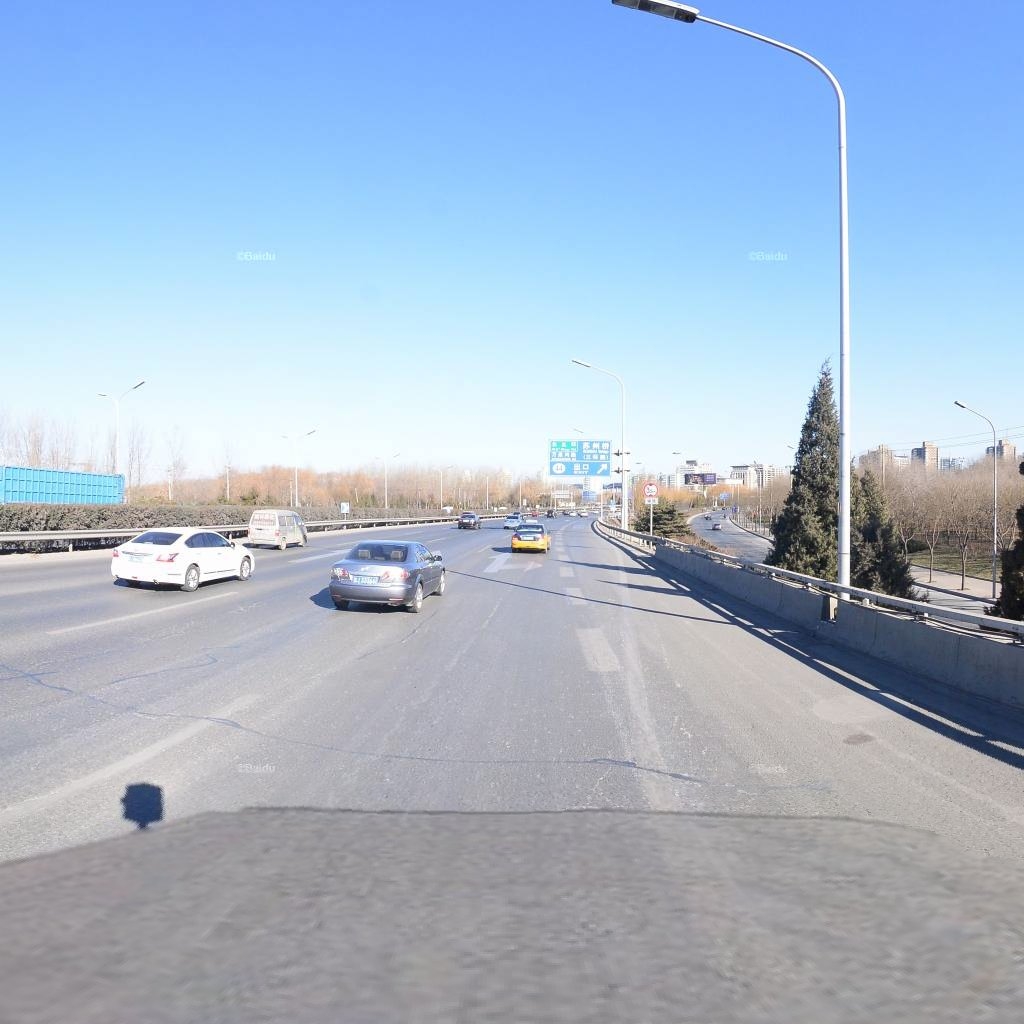
Region: Haidian
Road damage annotations: transverse patch, longitudinal patch, longitudinal patch, longitudinal patch, longitudinal crack